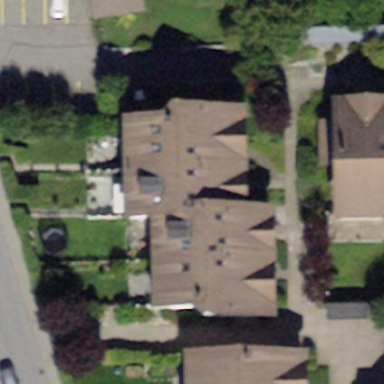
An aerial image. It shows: Terrace building.